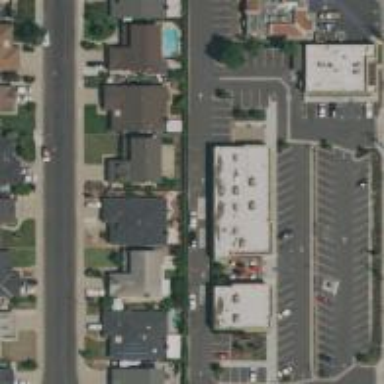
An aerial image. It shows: Retail area.